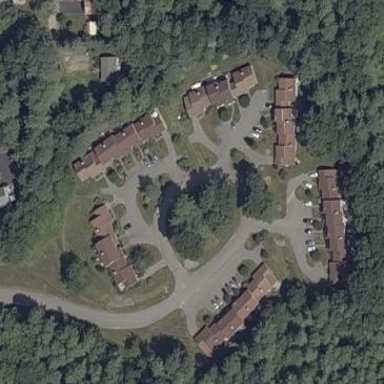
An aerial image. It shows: Residential area with condominiums.